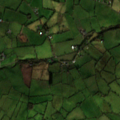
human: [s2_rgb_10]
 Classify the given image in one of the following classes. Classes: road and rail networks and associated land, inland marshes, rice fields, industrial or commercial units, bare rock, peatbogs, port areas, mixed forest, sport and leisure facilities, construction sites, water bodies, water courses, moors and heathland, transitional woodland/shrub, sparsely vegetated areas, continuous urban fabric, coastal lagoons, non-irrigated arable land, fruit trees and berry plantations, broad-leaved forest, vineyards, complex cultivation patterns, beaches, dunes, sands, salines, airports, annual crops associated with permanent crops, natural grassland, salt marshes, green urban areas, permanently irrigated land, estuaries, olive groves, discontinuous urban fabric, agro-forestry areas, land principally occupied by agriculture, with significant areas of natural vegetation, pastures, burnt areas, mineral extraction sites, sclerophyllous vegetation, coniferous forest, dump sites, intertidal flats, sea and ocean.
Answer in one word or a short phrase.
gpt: pastures